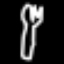
Label: fork